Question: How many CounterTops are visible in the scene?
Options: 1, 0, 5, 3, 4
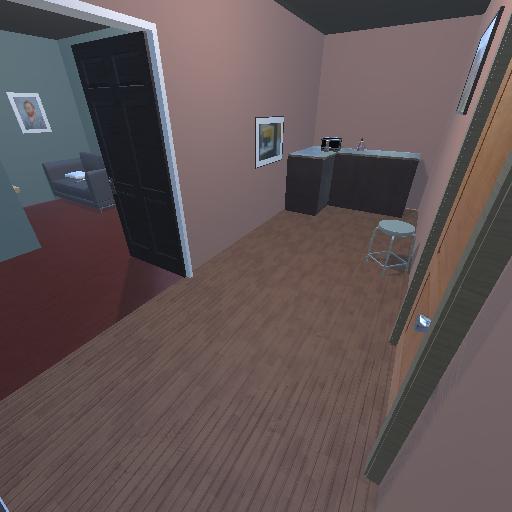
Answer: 1